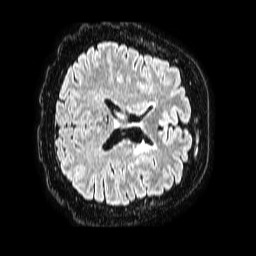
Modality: FLAIR
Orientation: axial
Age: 57
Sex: female
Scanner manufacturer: philips
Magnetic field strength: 1.5 T
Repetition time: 4.8 s
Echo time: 0.3 s